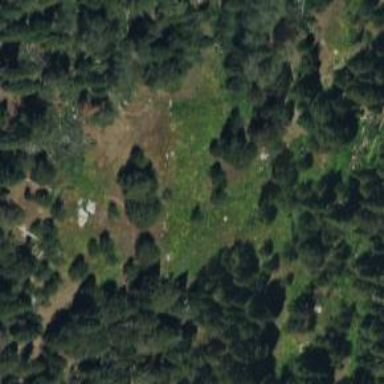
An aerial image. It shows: Wet meadow with wooded vegetation.